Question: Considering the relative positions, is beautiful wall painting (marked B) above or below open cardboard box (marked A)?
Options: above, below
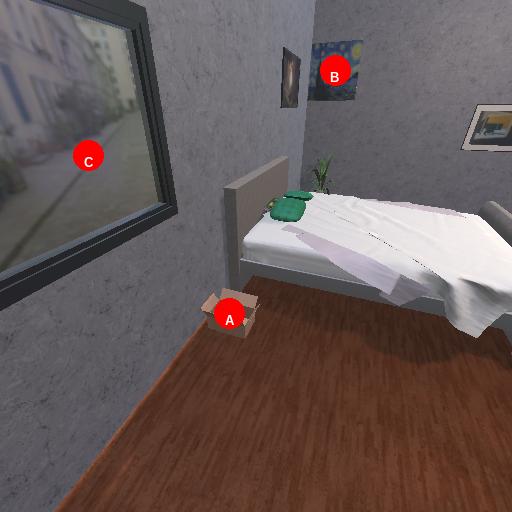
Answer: above